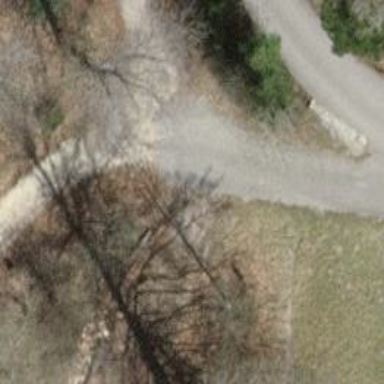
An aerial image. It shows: Brown bench in the vicinity.